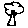
Label: tree